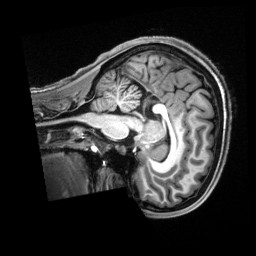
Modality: T1w
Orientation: sagittal
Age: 18
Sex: female
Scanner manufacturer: siemens
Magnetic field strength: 3 T
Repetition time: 2.5 s
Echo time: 0.00222 s